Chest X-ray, PA view. Patient: 61 years old, sex M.
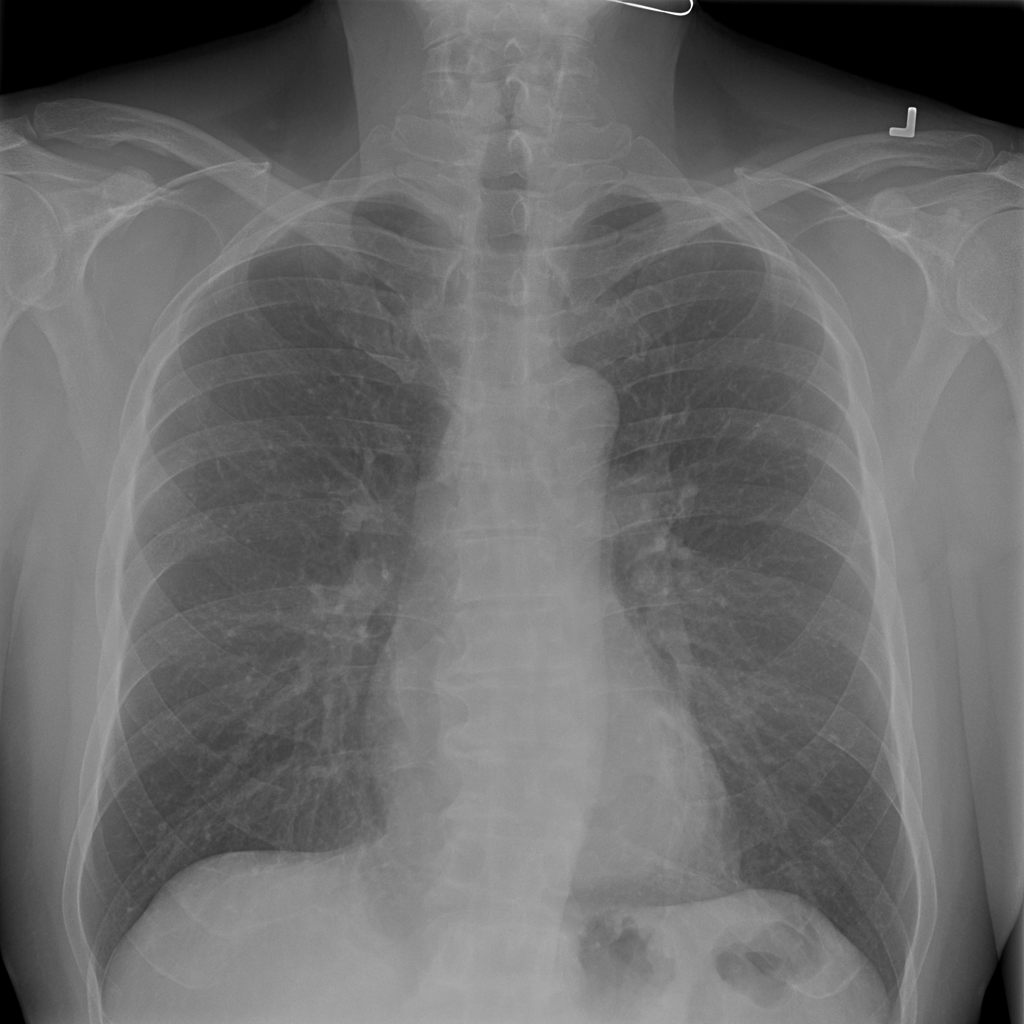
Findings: No Finding